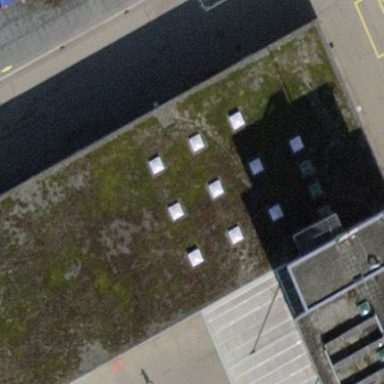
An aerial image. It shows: Transportation building.